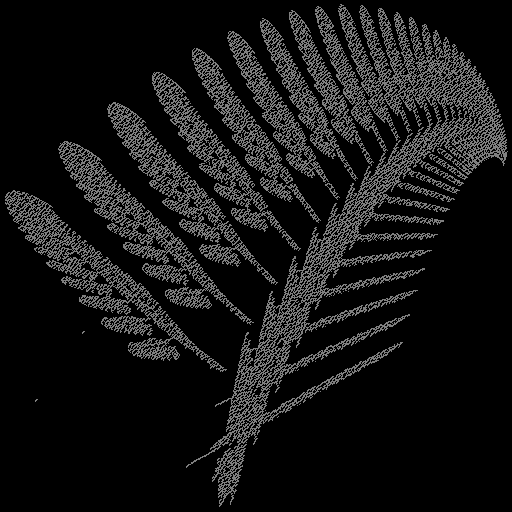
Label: newyorkfern